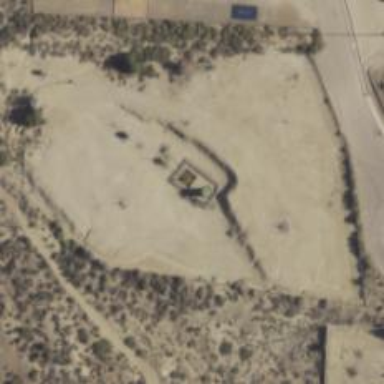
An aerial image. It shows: Storage tank with man-made structure.